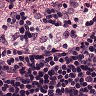
Metastatic tissue present: no